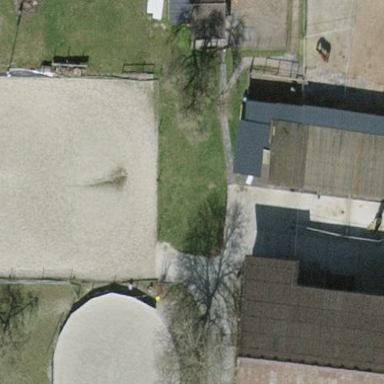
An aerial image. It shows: Farmyard area.